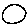
Label: circle